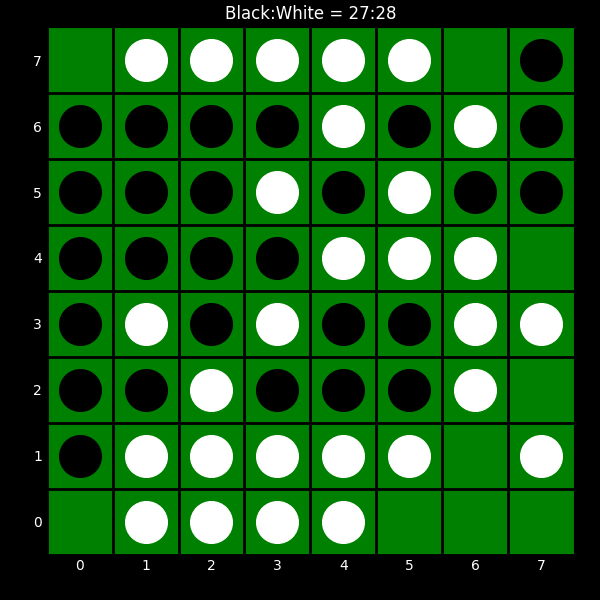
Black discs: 27
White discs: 28